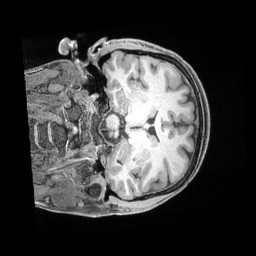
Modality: T1w
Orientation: coronal
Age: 37
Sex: female
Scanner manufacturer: siemens
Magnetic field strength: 3 T
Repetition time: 2 s
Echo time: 0.00211 s